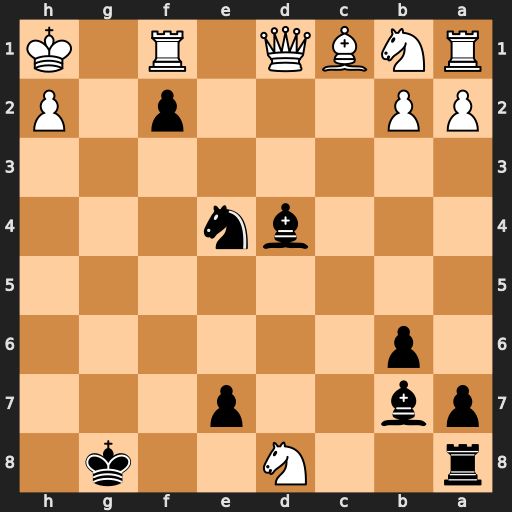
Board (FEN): r2N2k1/pb2p3/1p6/8/3bn3/8/PP3p1P/RNBQ1R1K
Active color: b
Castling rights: -
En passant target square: -
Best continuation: Ng3#